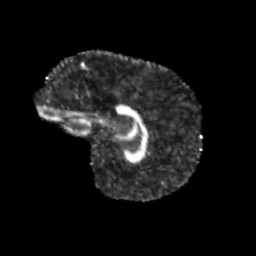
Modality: FA
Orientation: sagittal
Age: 9
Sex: male
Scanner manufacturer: siemens
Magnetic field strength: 3 T
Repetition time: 3.8 s
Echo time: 0.07 s